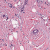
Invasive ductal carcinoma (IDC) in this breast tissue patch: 0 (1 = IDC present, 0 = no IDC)